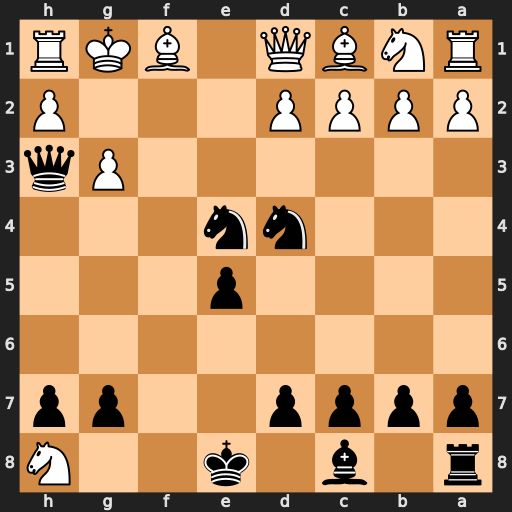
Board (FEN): r1b1k2N/pppp2pp/8/4p3/3nn3/6Pq/PPPP3P/RNBQ1BKR
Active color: b
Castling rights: q
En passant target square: -
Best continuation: Qf5 Qh5+ Qxh5